Interaction volume radius: 10 \u00c5
Interaction volume height: 15 \u00c5
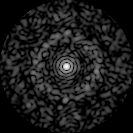
Disorder parameter: 0.8744